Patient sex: M
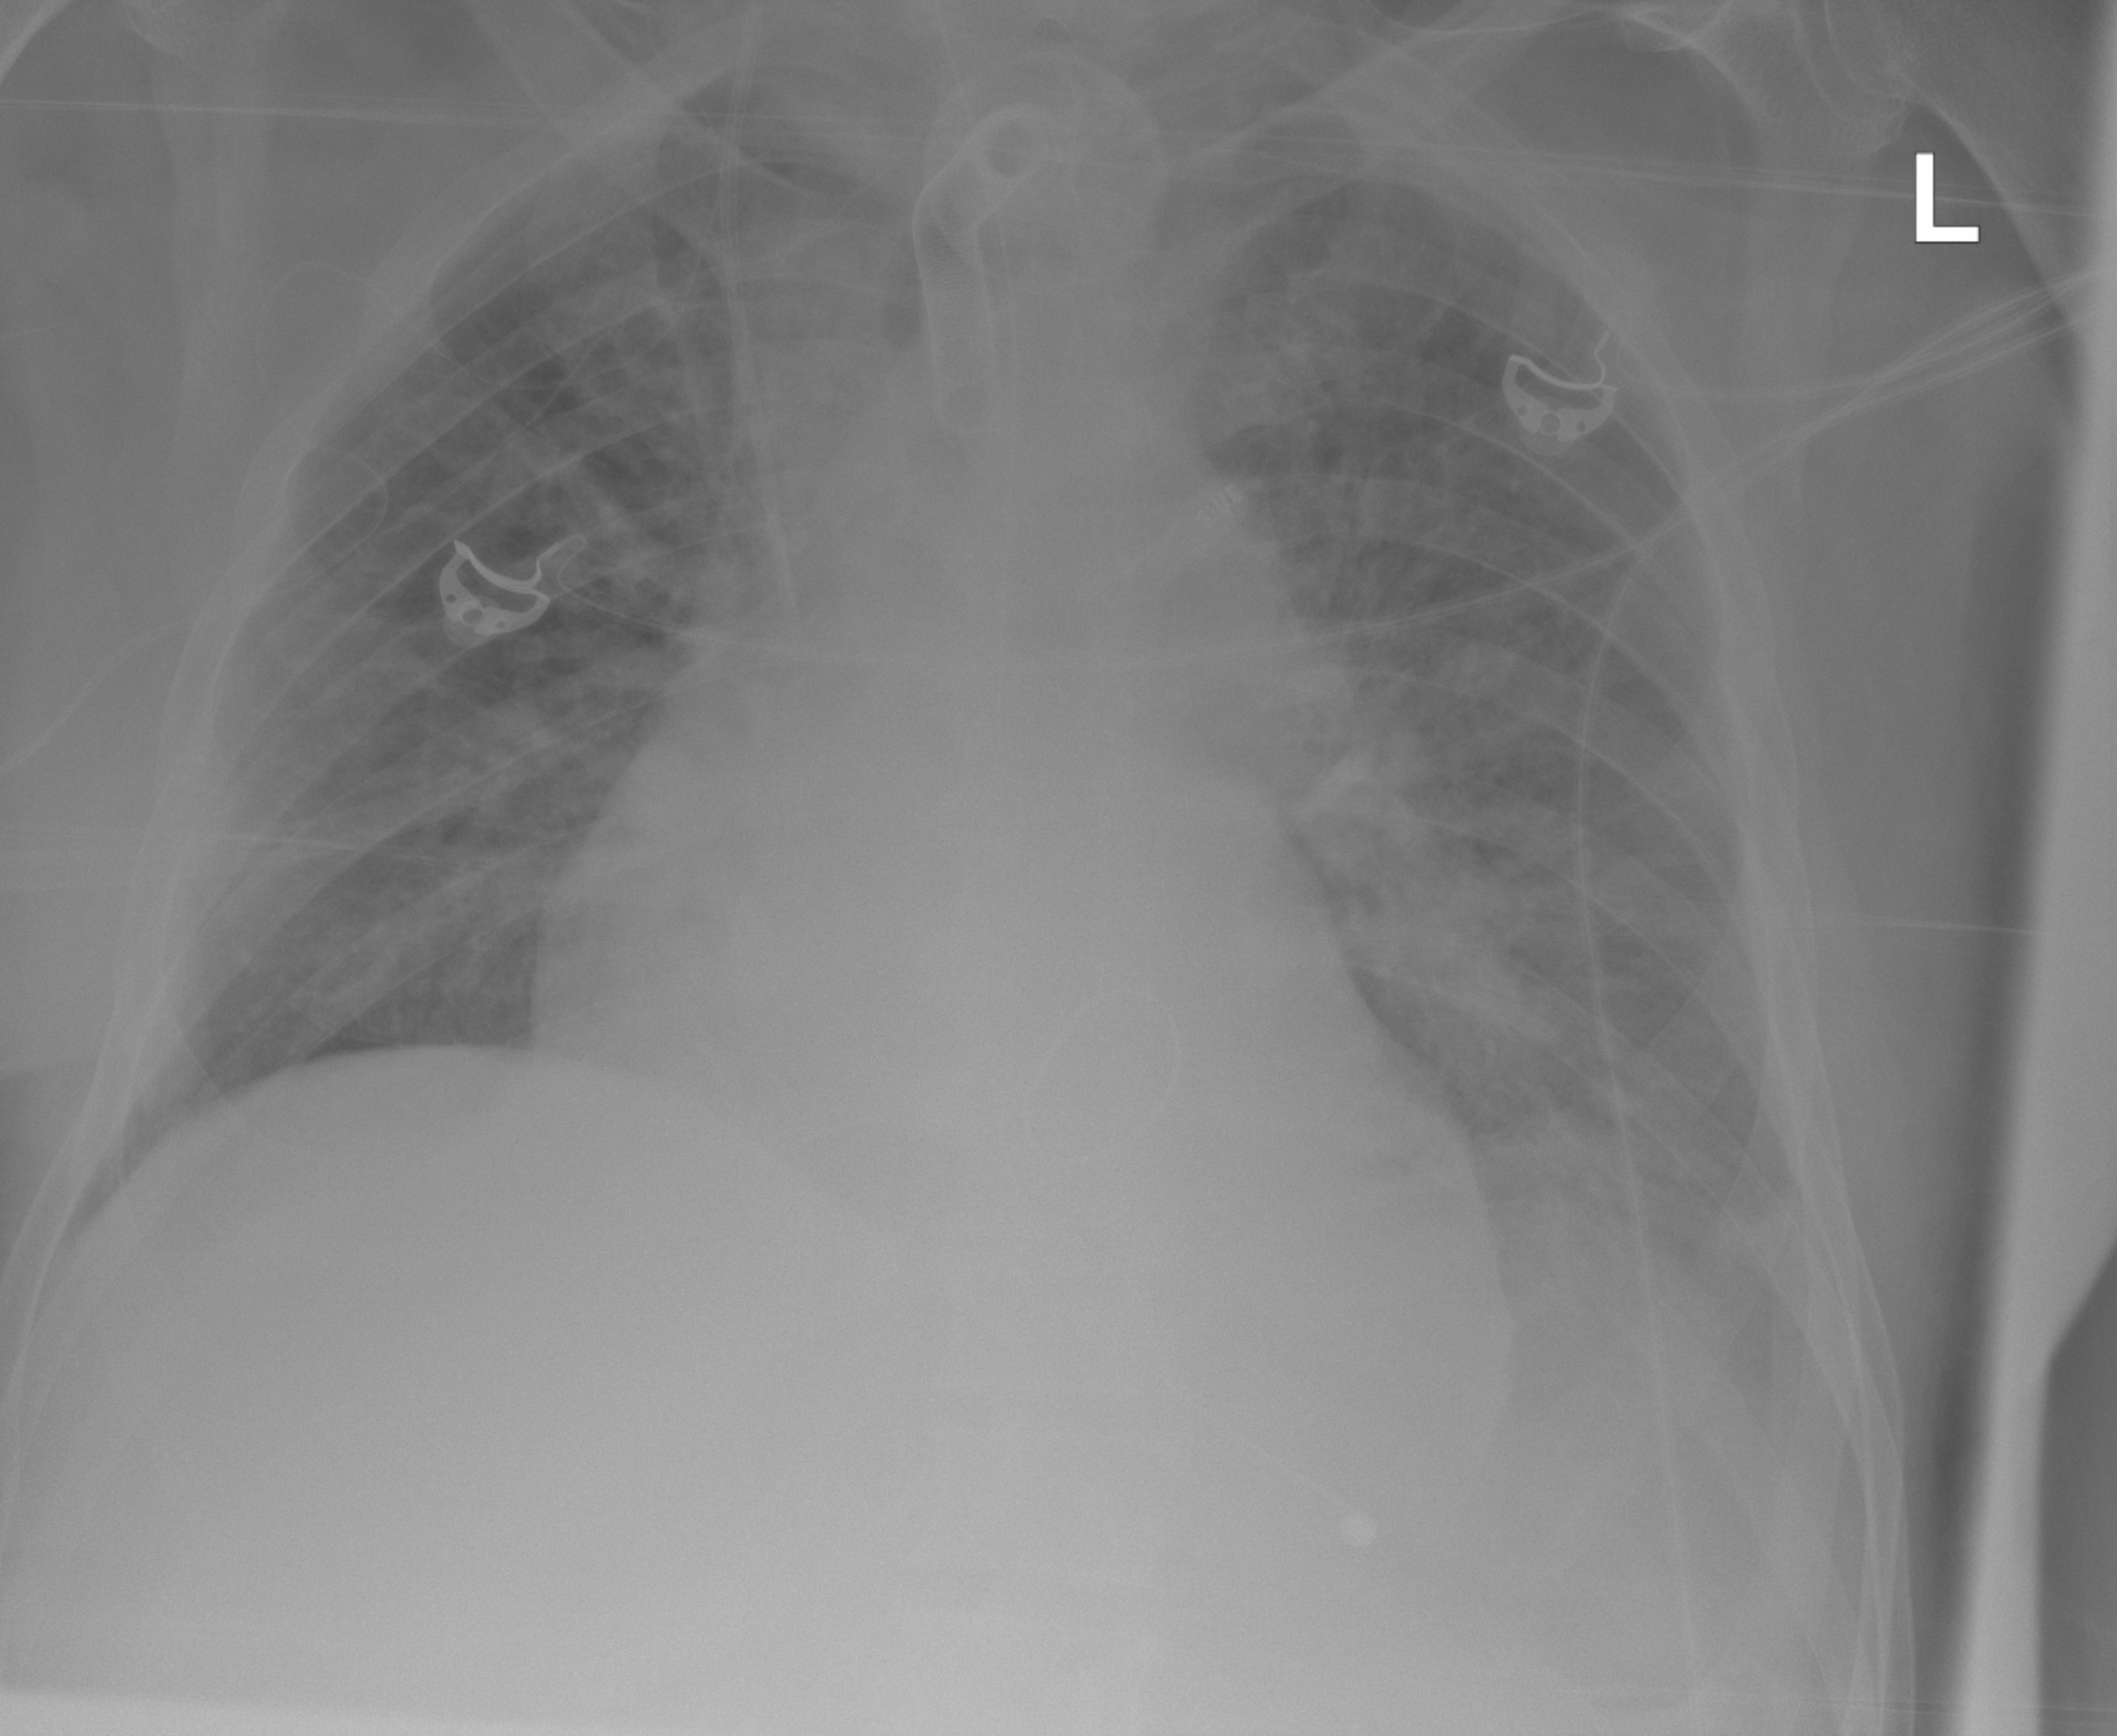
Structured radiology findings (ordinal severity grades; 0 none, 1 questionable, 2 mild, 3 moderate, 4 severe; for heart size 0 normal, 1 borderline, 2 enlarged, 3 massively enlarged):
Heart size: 2
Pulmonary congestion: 2
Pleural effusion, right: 0
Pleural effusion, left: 2
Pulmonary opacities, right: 2
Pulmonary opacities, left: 2
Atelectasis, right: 0
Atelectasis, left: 2